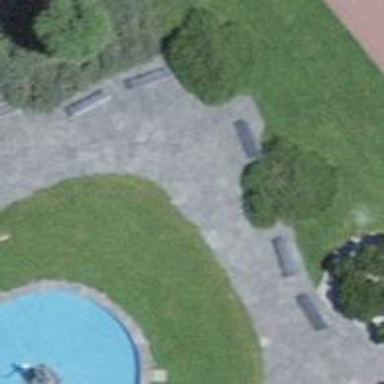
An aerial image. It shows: Bench.